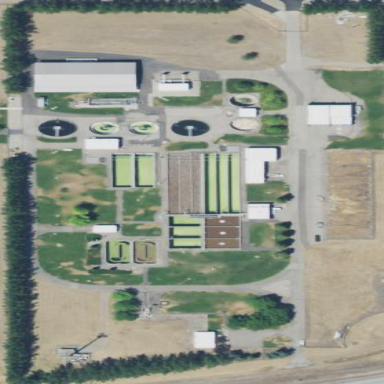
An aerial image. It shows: View of wastewater plant.